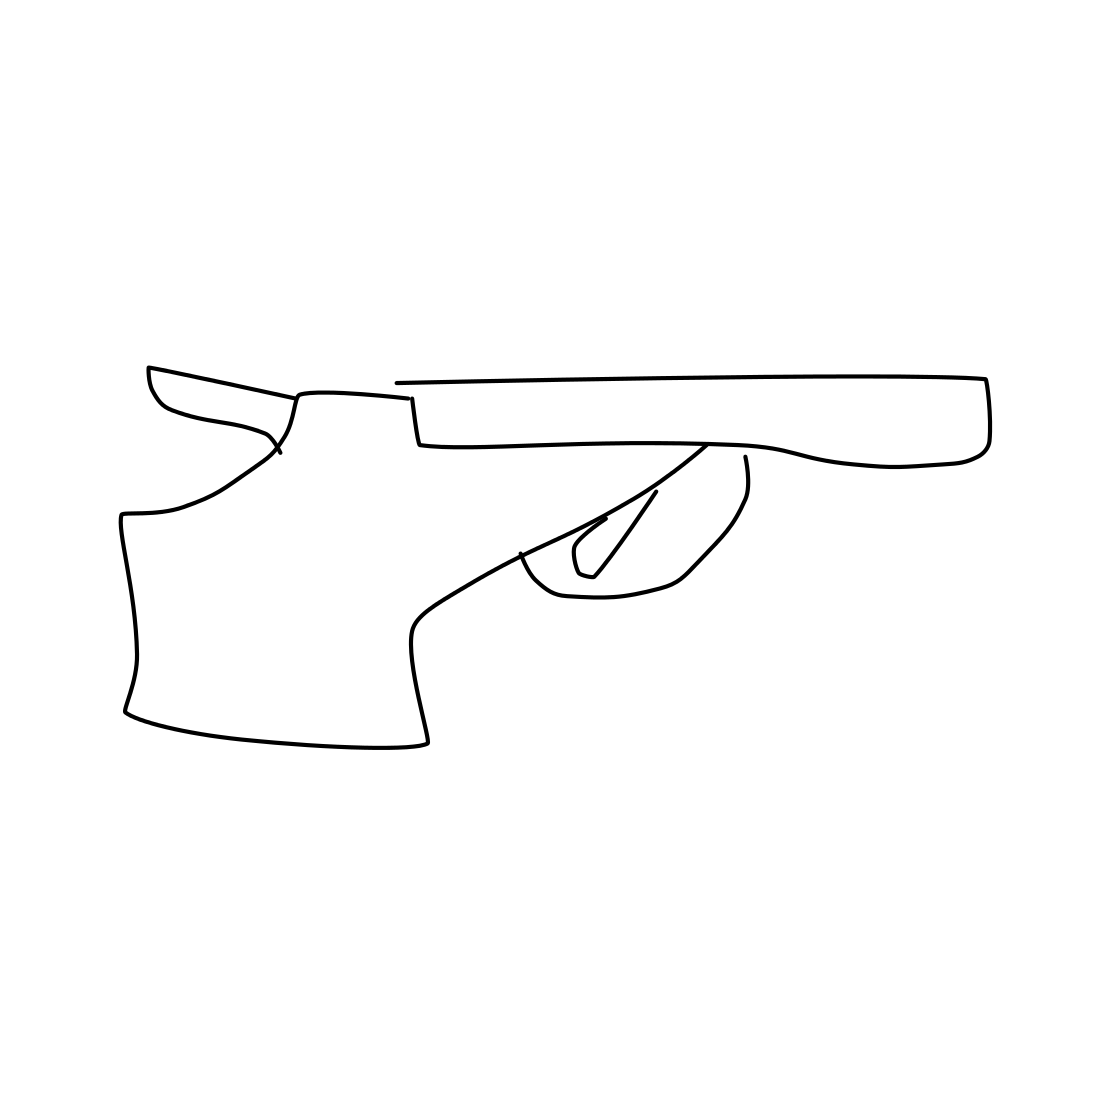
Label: revolver